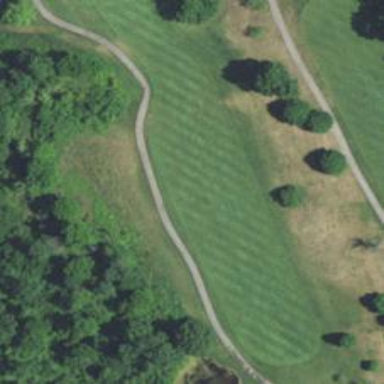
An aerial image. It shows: Asphalt path designated as golf cartpath.